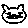
Label: cat